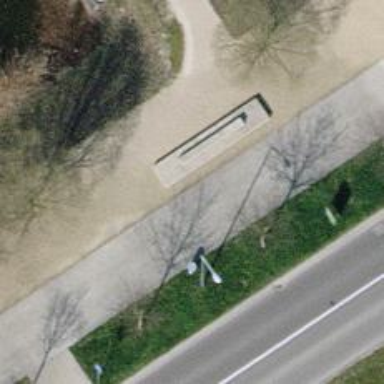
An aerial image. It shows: Bench for seating.